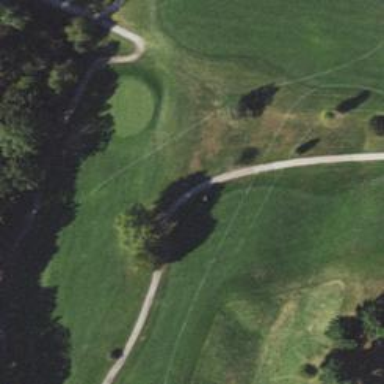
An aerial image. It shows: View of golf hole.